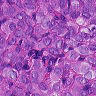
Metastatic tissue present: yes